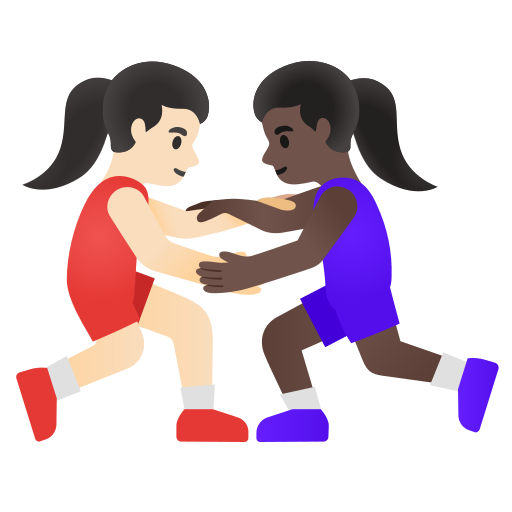
Emoji: 👩🏻‍🫯‍👩🏿